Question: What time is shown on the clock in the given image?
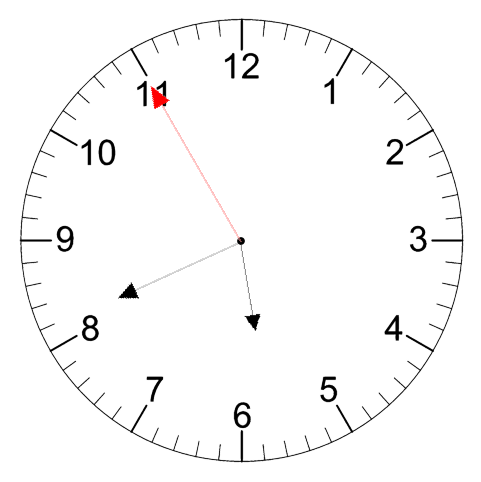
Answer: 05:40:55